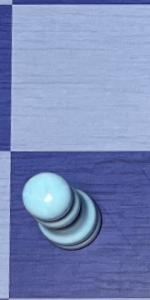
Label: Pawn_White